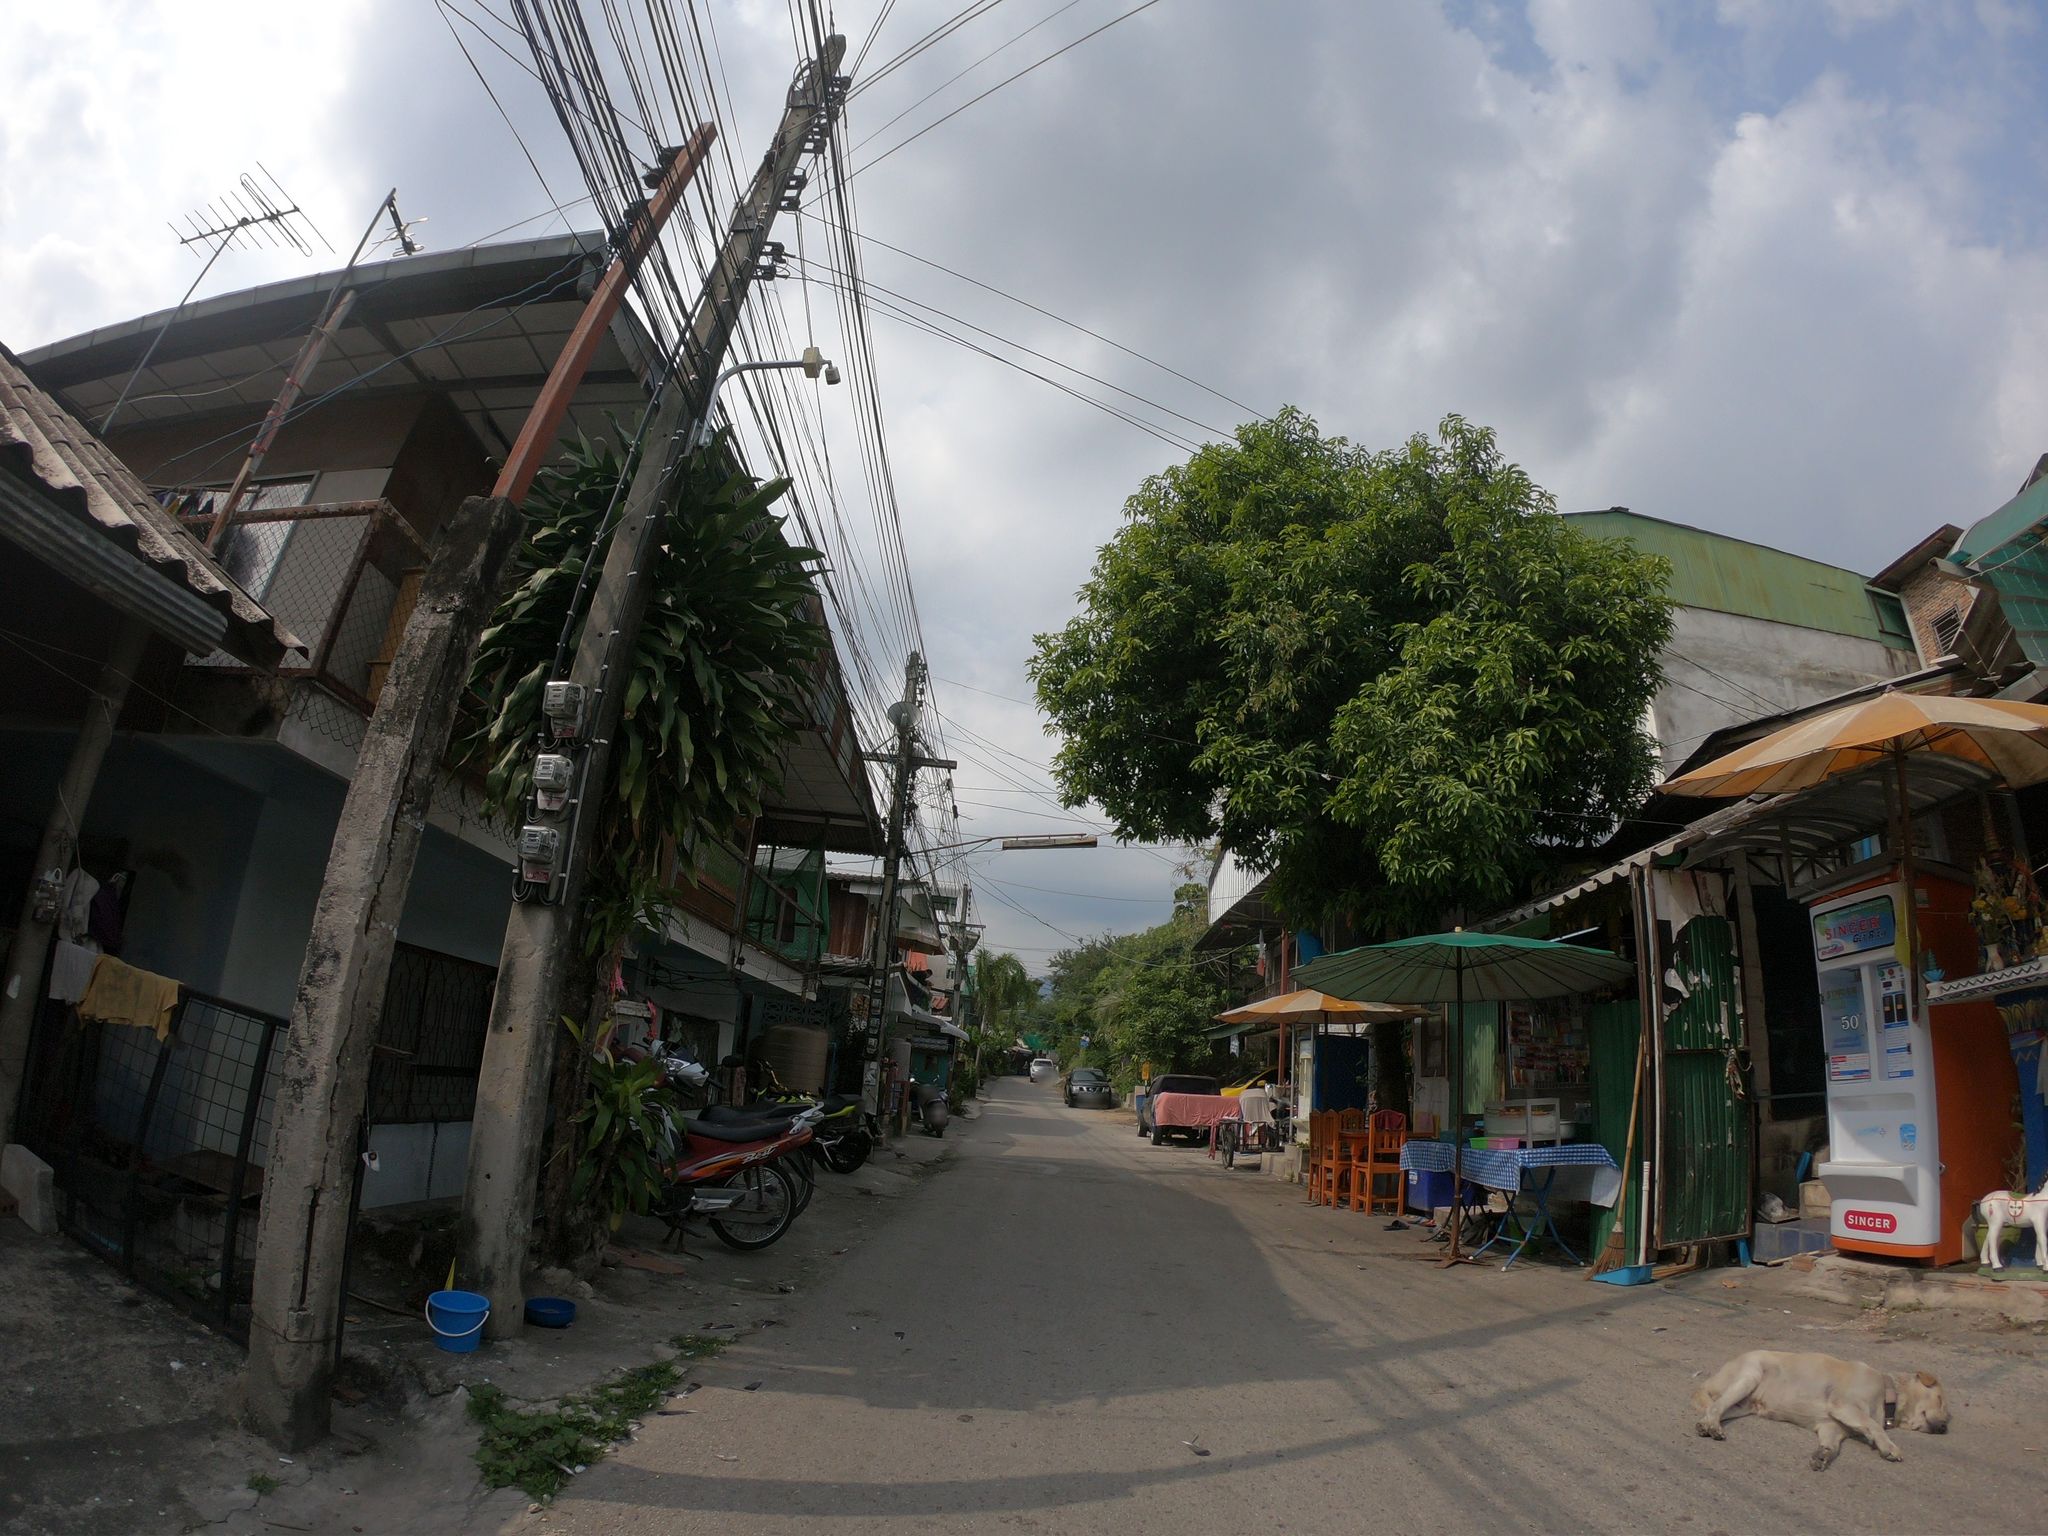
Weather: cloudy
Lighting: day
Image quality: good
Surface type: driving surface
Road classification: residential, path
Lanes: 1
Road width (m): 1.5
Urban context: semi-dense urban cluster
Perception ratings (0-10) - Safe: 5.78, Lively: 6.81, Beautiful: 4.82, Boring: 0.69, Depressing: 2.25, Wealthy: 3.31